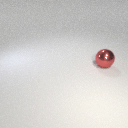
large red metal sphere